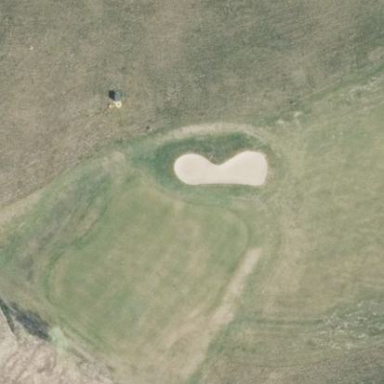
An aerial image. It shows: Golf green.